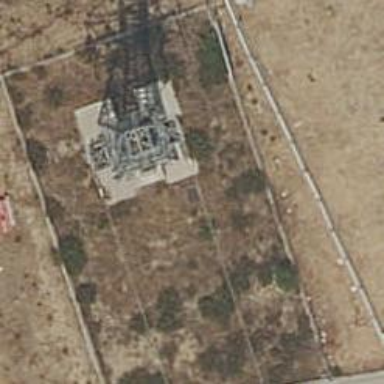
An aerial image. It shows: Power line in the image.